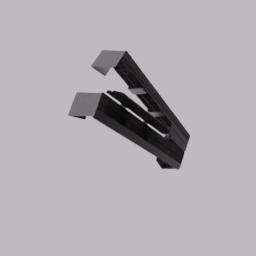
Label: furniture